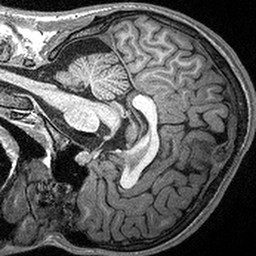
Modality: T1w
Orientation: sagittal
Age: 19
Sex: male
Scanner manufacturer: siemens
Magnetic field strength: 3 T
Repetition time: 2.3 s
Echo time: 0.00298 s